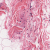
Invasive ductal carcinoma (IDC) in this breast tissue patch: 0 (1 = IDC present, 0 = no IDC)